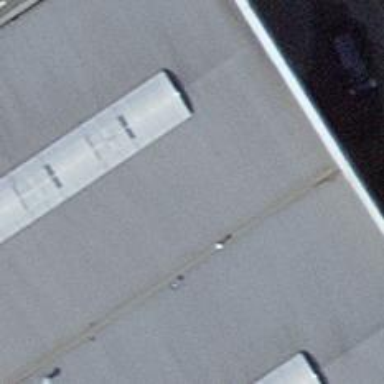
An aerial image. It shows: Car repair shop.